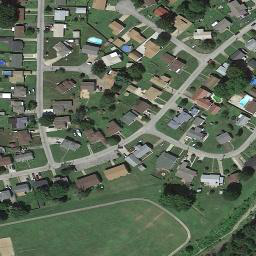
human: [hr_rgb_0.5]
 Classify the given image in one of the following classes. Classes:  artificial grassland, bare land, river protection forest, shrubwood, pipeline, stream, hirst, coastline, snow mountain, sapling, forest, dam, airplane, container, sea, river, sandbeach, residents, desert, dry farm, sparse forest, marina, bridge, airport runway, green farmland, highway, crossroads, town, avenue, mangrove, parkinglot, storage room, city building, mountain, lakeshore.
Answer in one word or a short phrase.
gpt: town